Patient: sex F, age 36
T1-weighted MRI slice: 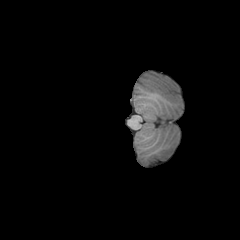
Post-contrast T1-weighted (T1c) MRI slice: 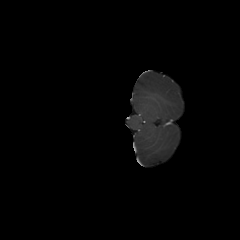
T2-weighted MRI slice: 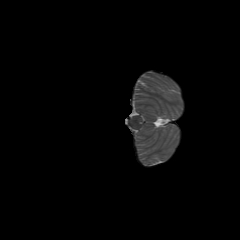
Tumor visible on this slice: no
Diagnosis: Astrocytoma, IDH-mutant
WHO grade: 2